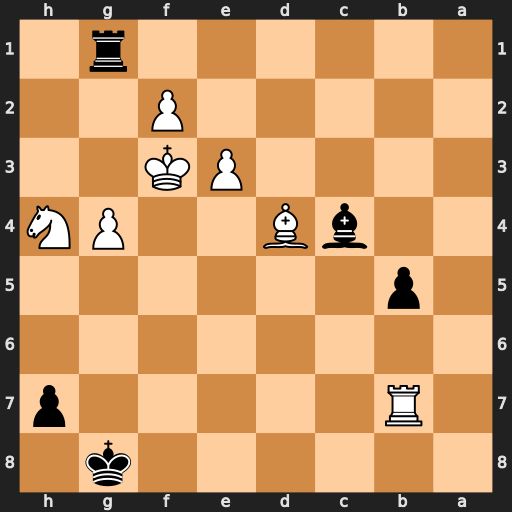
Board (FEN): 6k1/1R5p/8/1p6/2bB2PN/4PK2/5P2/6r1
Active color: b
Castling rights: -
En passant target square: -
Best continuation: Bd5+ Ke2 Bxb7